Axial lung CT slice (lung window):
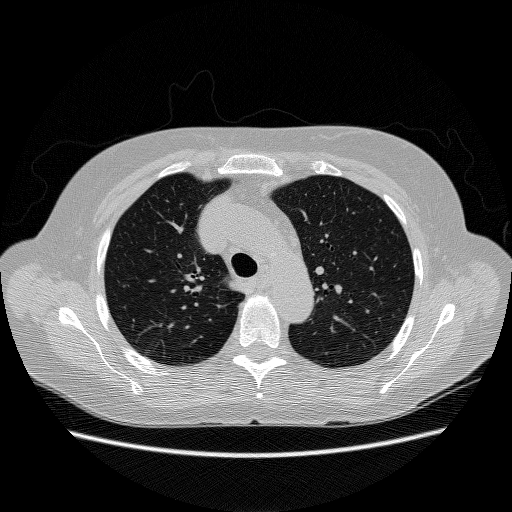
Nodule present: no